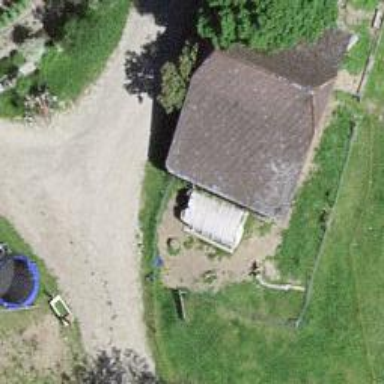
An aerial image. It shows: Barn.